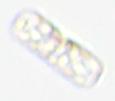
Label: Cerataulina_Guinardia_Dactyliosen